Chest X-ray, PA view. Patient: 77 years old, sex M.
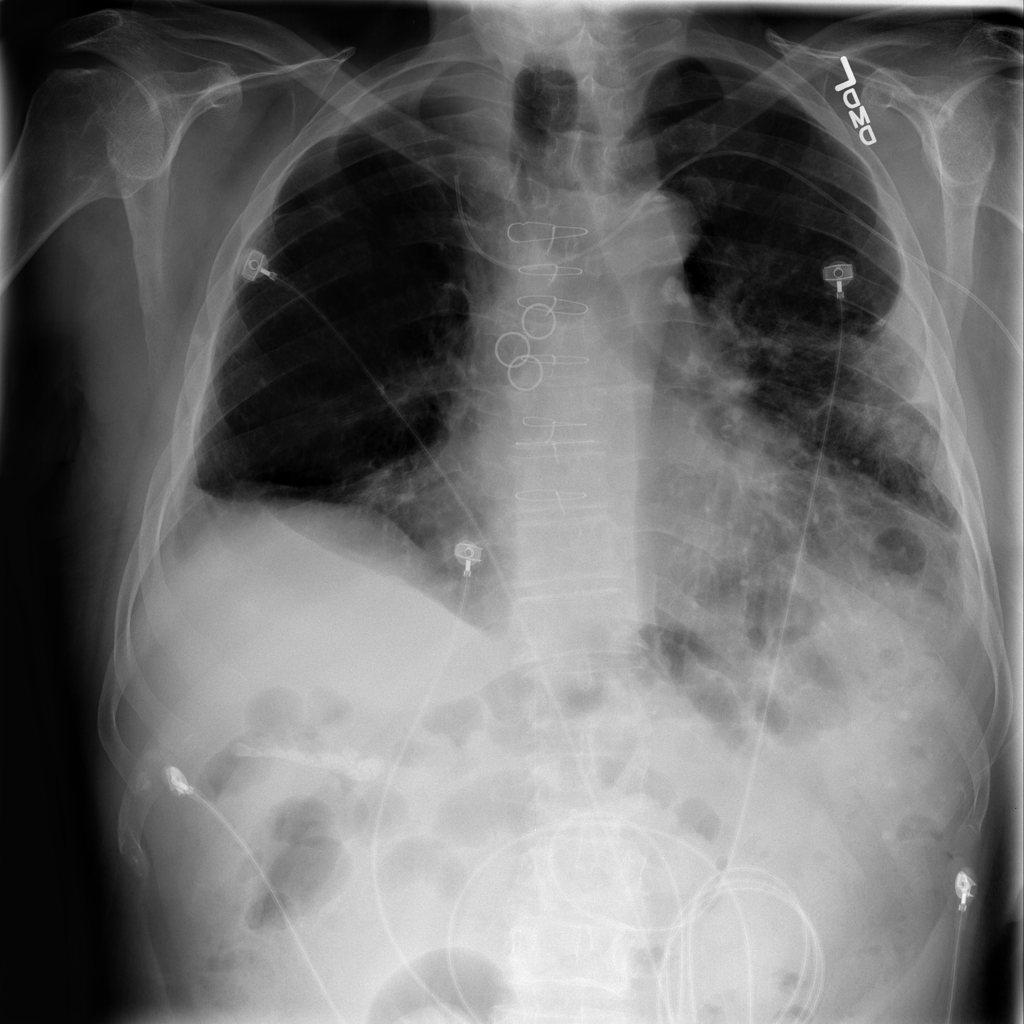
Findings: Atelectasis, Pleural_Thickening